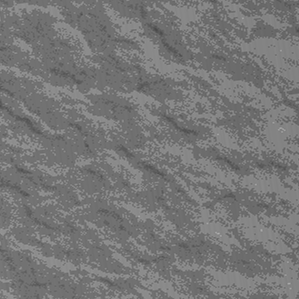
Label: frost